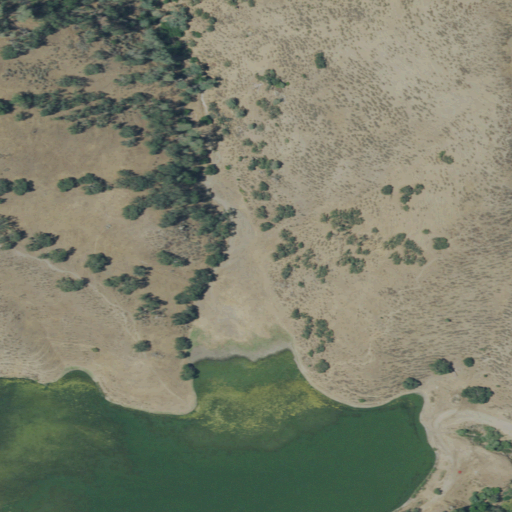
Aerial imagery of valley in California named Big Pine Canyon containing grassland, open water, mixed forest, shrub, herbaceous wetlands, and woody wetlands